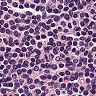
Metastatic tissue present: no